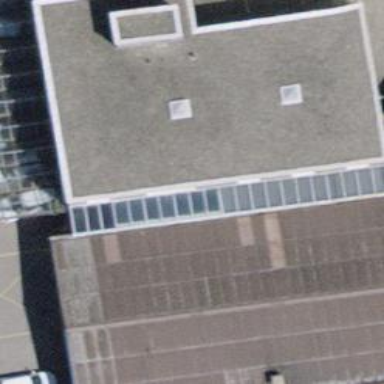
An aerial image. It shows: Commercial building.